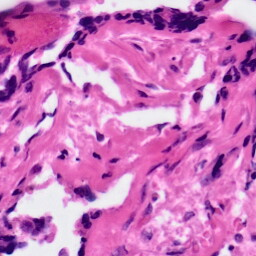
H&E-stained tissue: Ovarian